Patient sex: F
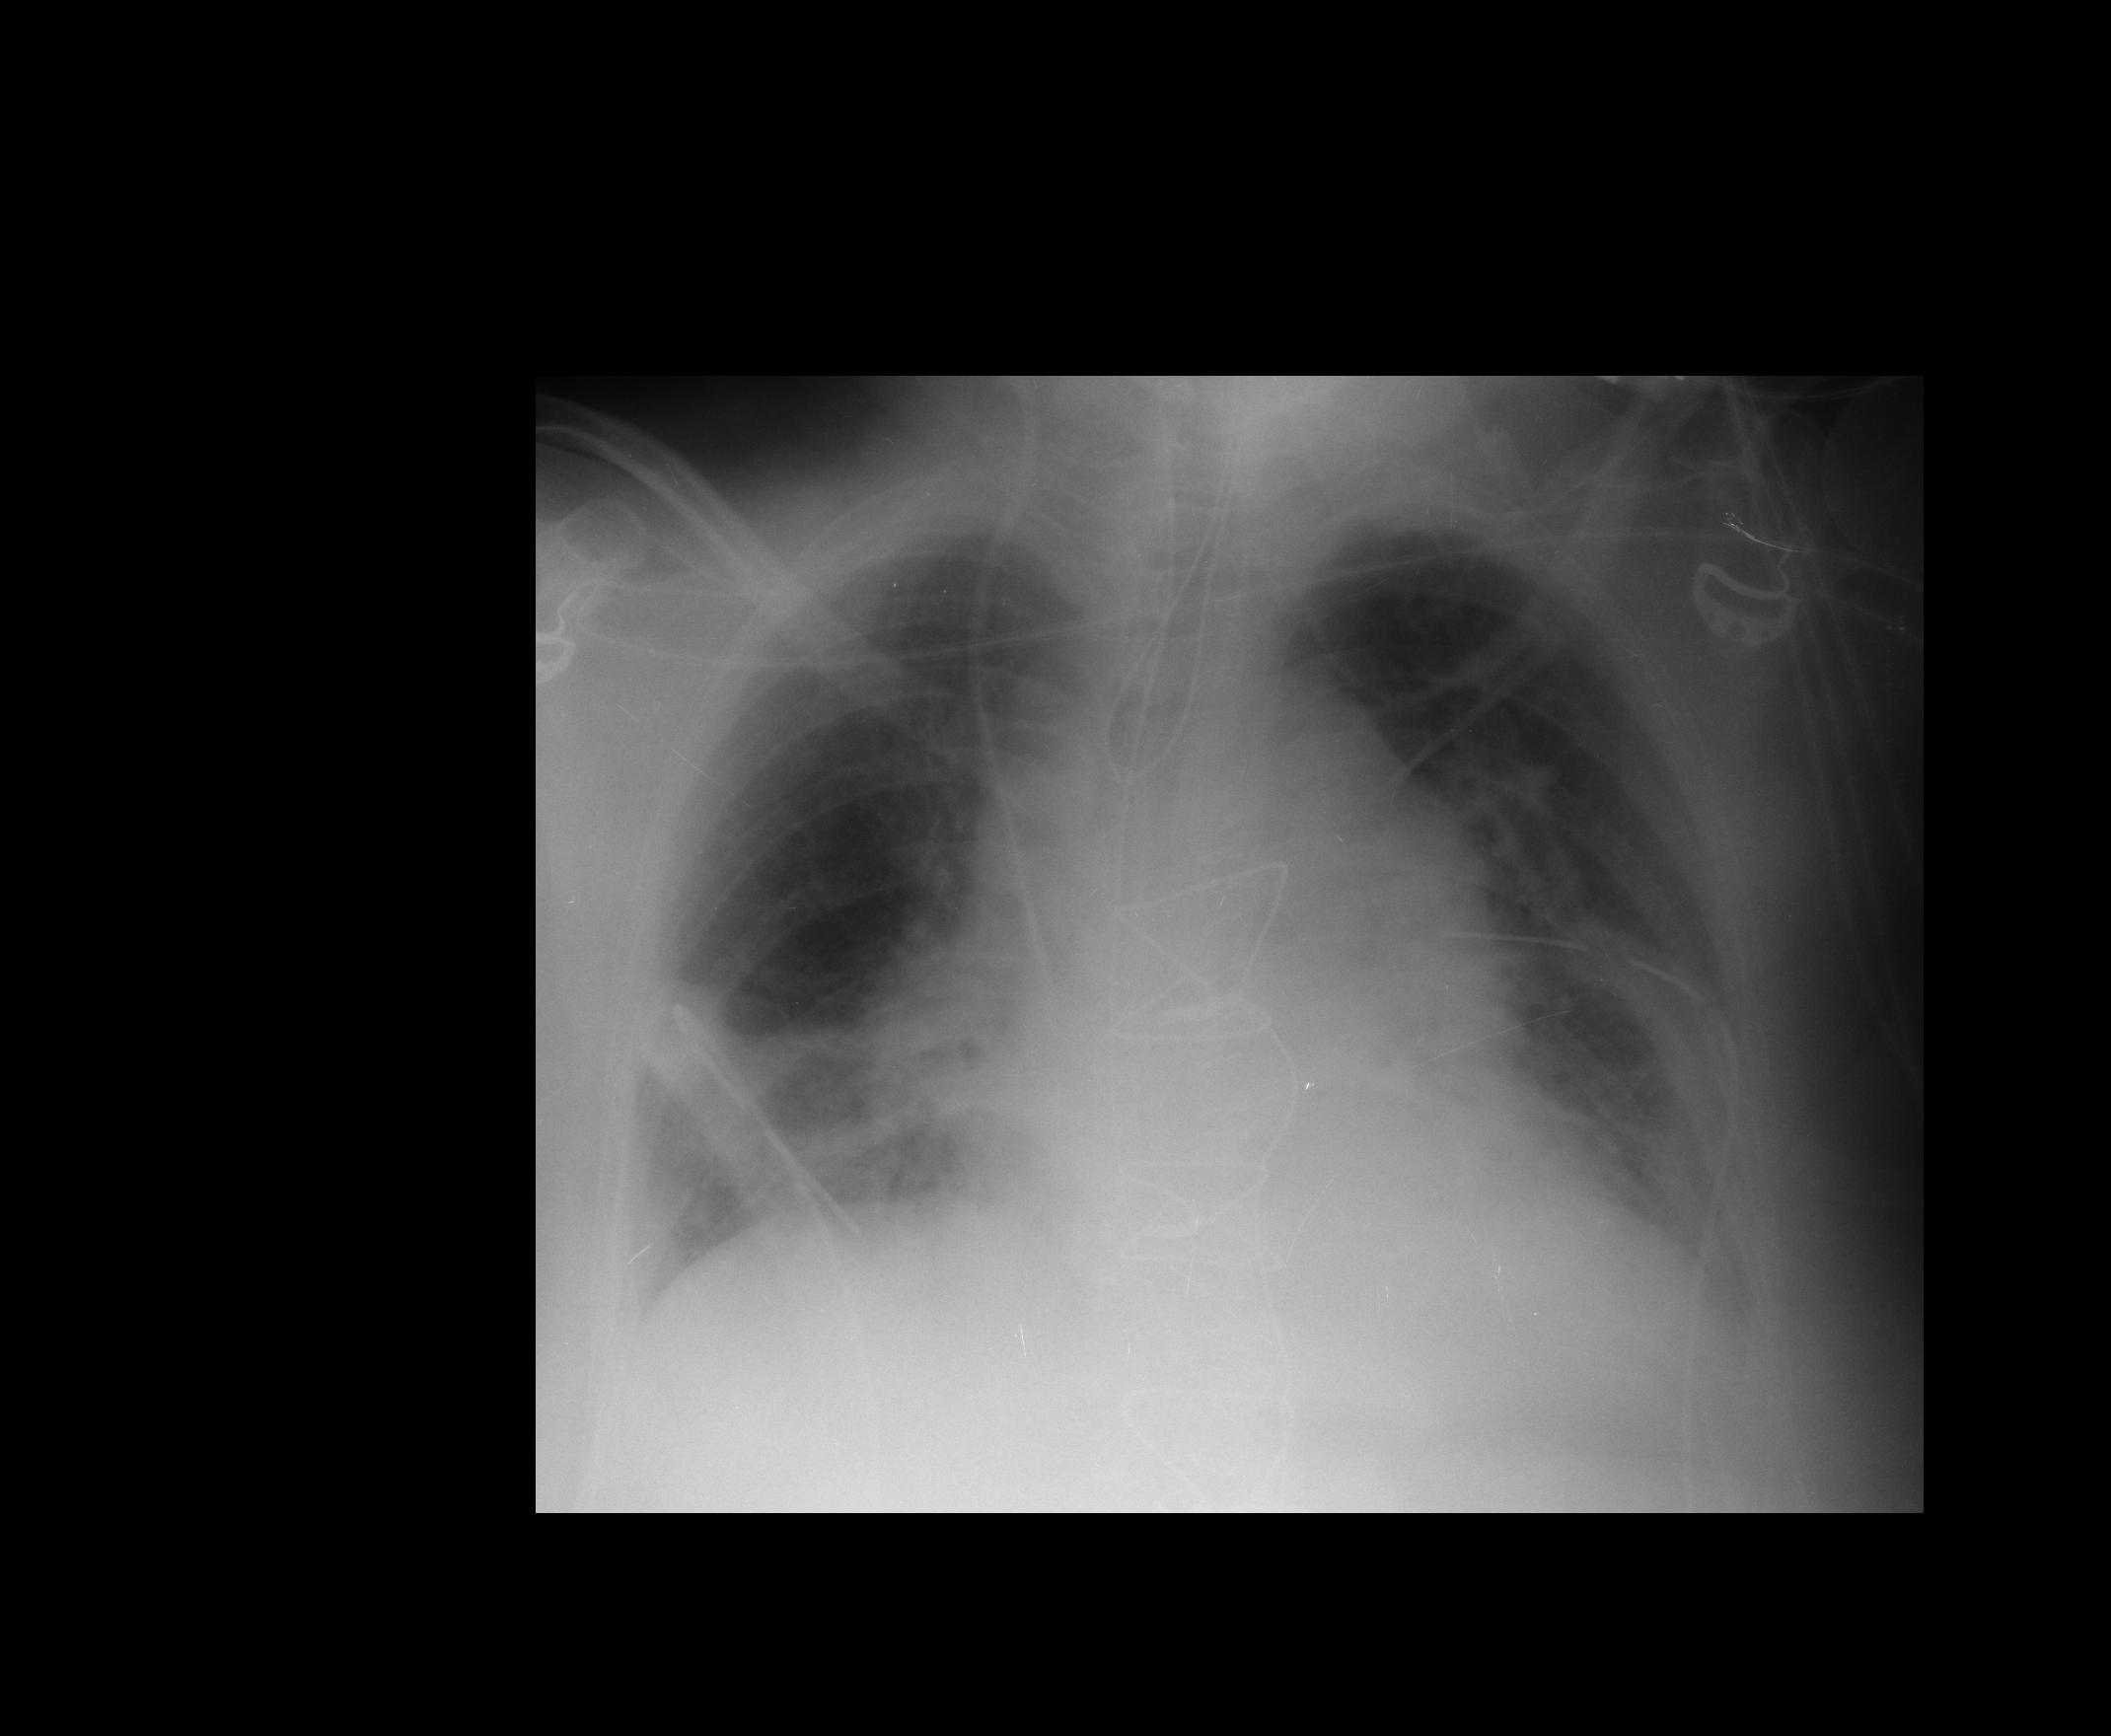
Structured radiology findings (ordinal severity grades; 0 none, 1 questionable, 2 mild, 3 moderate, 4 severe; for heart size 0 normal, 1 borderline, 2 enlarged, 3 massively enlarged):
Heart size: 0
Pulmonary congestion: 3
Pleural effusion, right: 0
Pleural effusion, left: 0
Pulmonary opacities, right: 0
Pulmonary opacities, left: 0
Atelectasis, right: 3
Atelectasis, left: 2